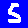
Digit: 5